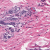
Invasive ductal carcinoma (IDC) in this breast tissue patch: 0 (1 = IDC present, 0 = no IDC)